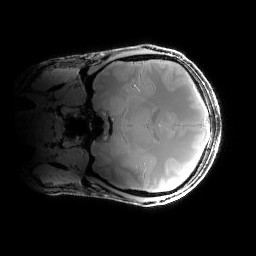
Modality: PDw
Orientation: coronal
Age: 30
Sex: male
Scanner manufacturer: siemens
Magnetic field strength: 6.98 T
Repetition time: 1.3 s
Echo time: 0.00231 s